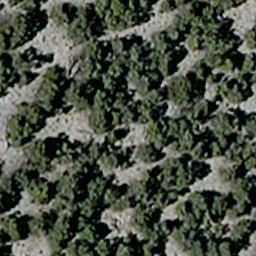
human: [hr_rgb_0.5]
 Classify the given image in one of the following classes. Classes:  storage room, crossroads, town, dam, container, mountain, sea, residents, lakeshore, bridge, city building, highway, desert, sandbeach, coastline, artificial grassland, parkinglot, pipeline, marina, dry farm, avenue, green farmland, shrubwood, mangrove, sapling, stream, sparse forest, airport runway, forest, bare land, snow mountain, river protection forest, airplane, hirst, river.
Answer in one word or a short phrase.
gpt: sparse forest